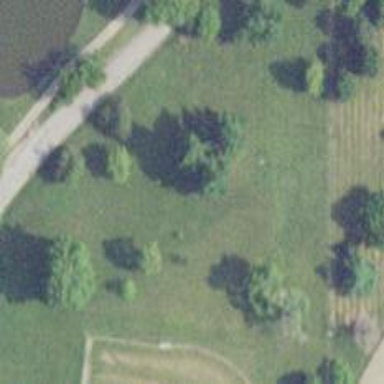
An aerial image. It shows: Disc golf course.